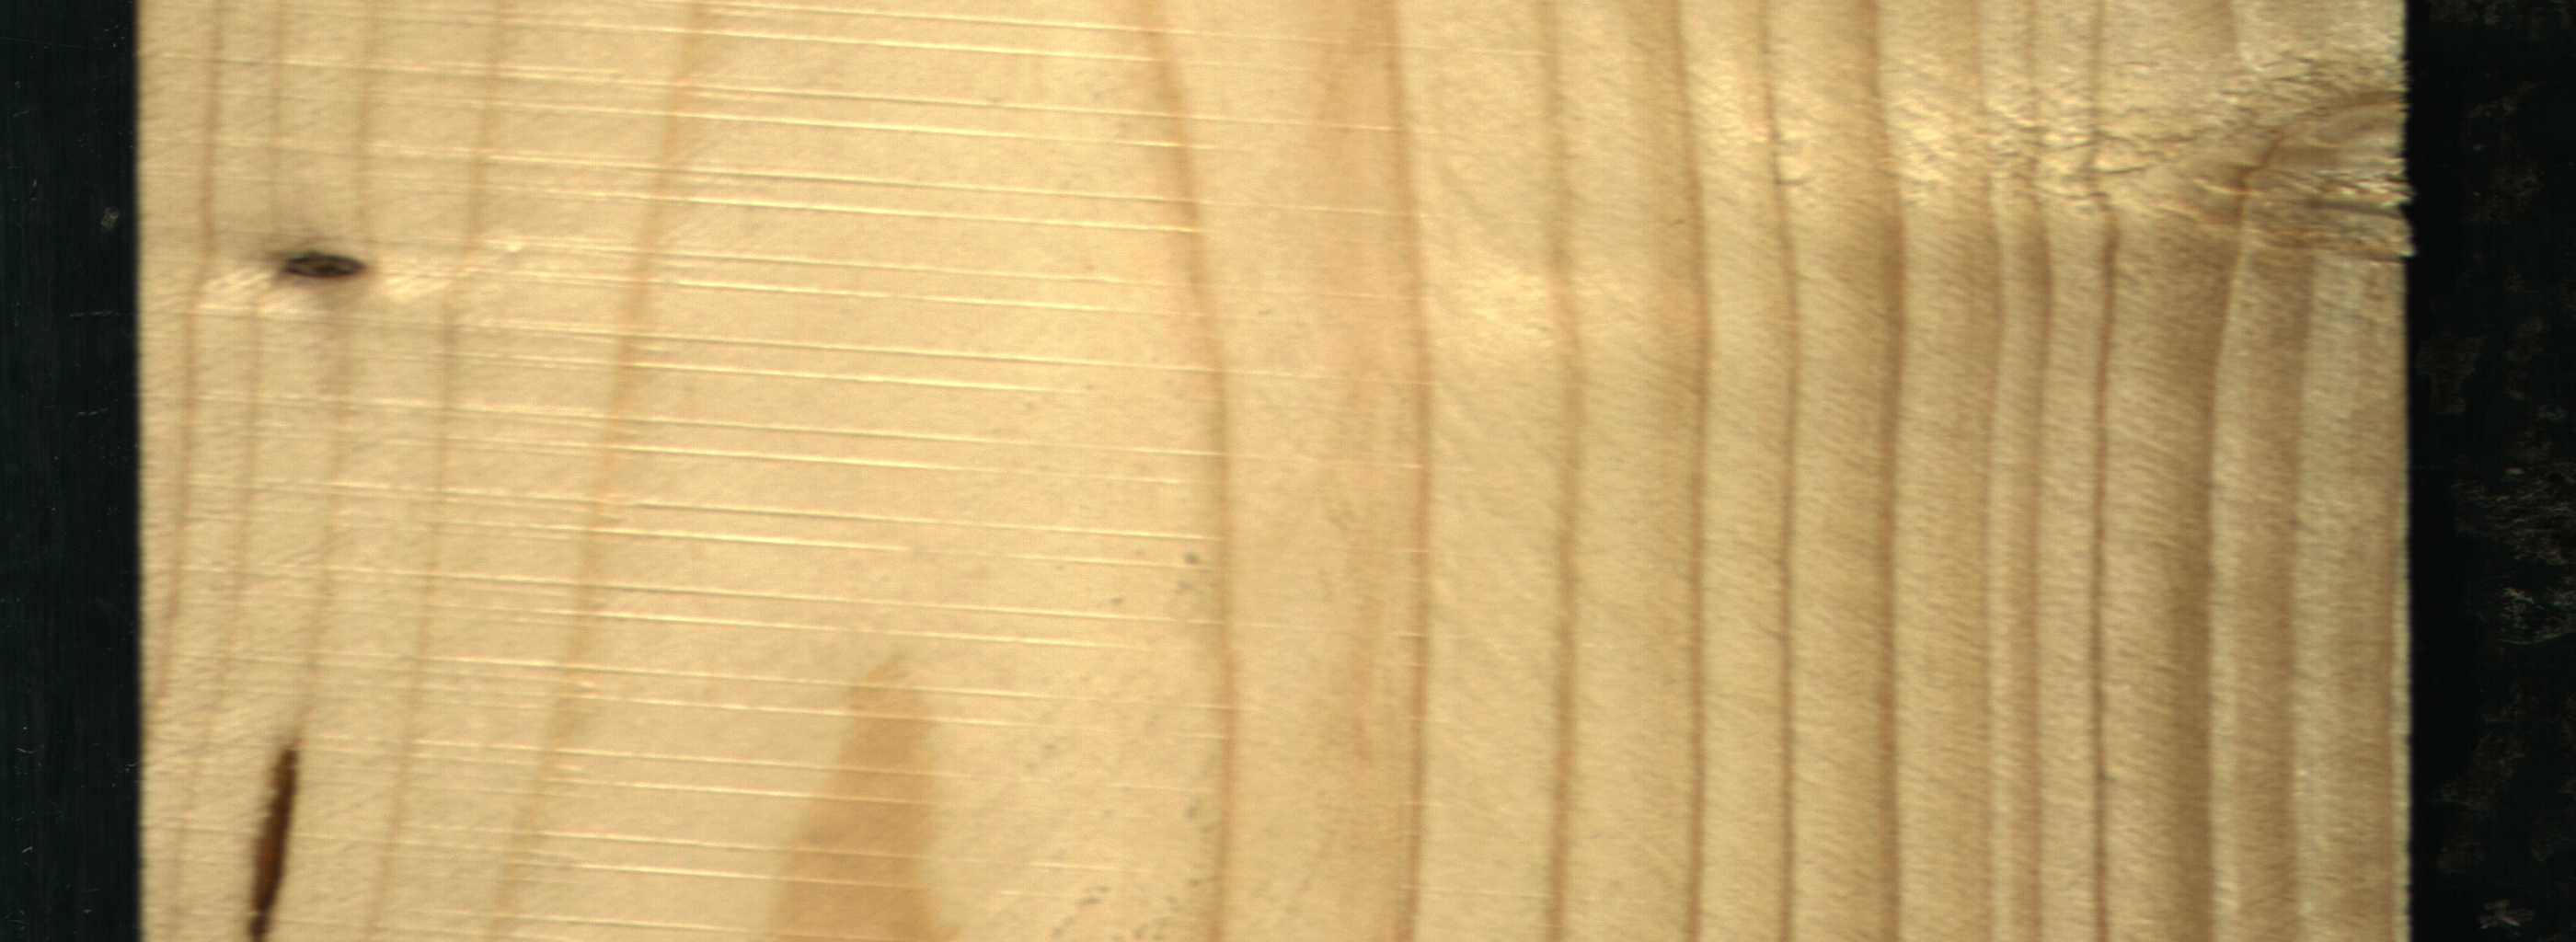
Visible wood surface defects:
resin
Dead_Knot
Live_Knot